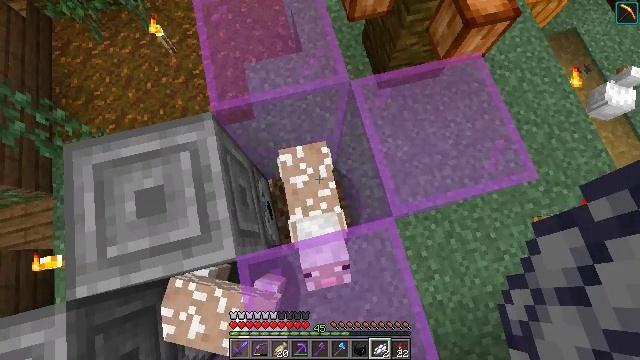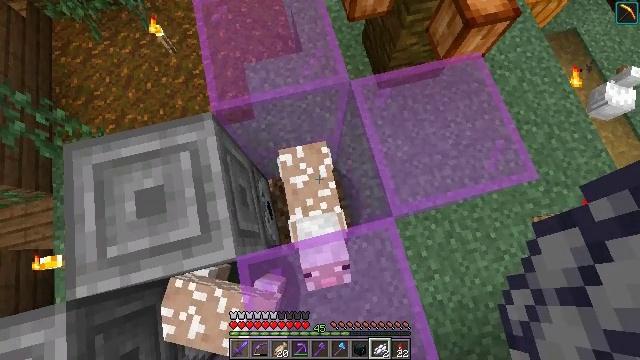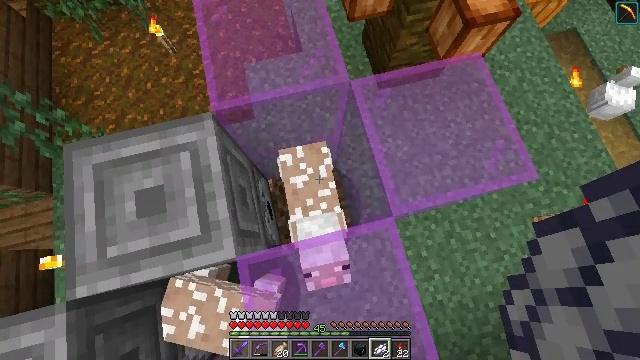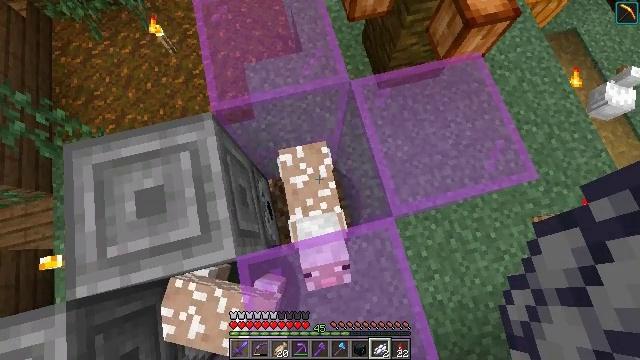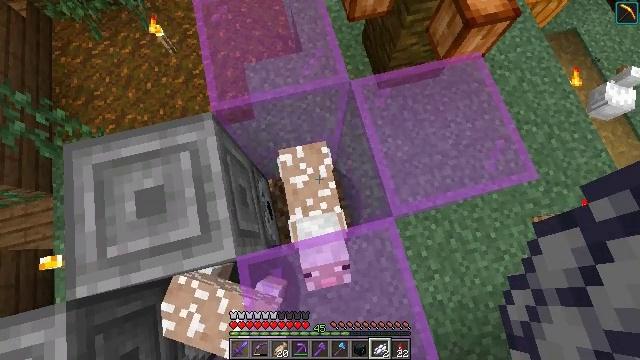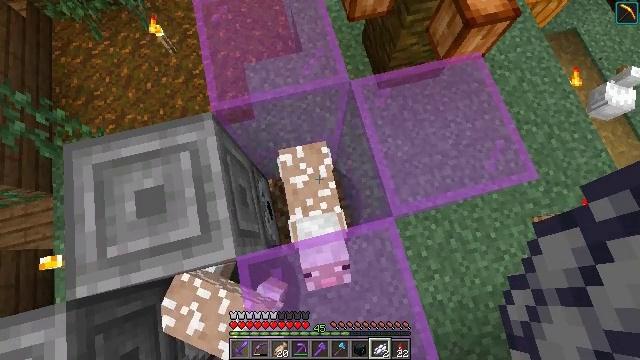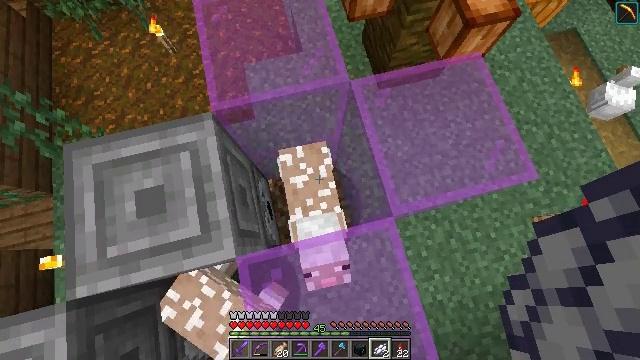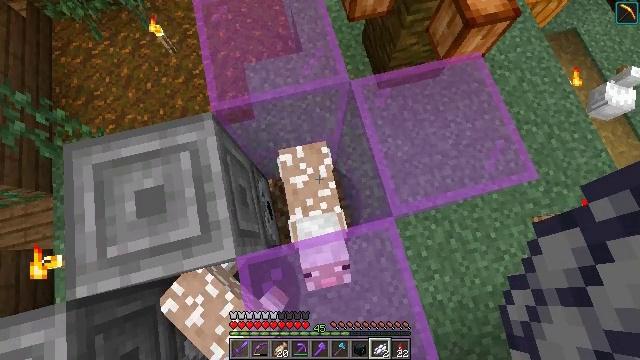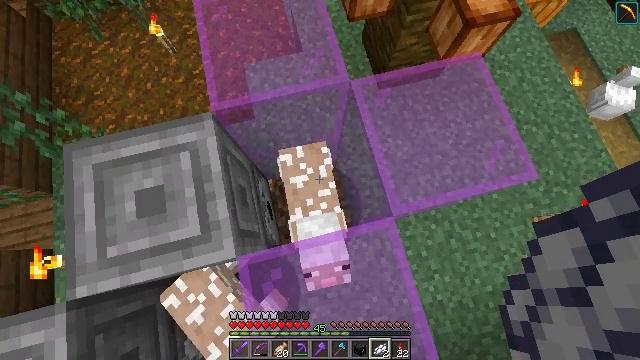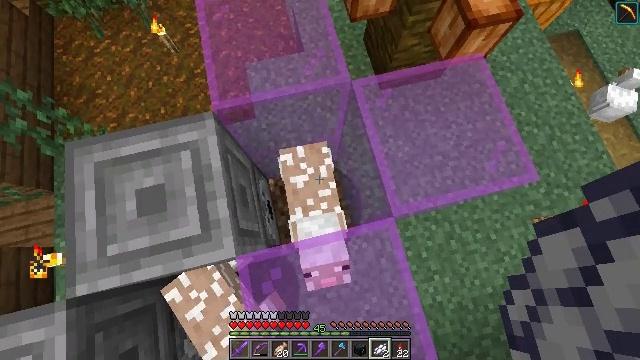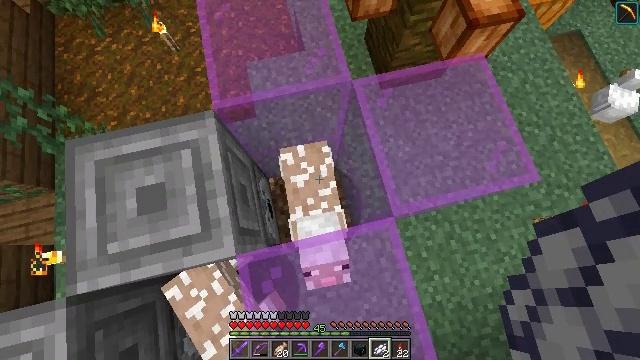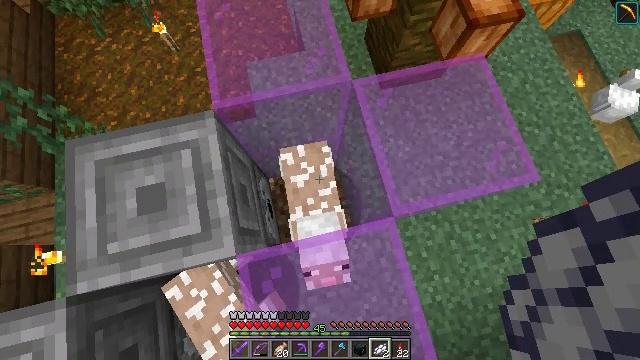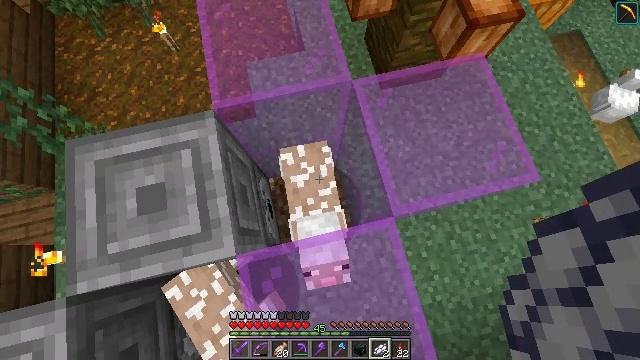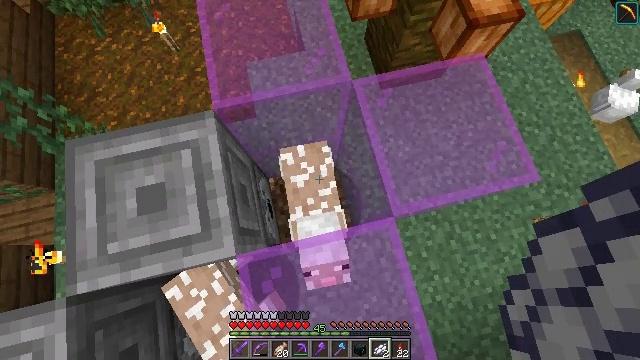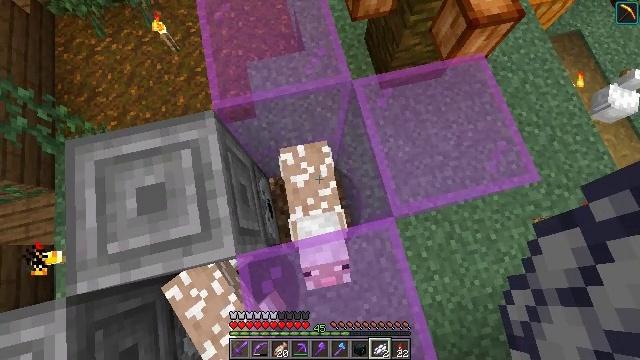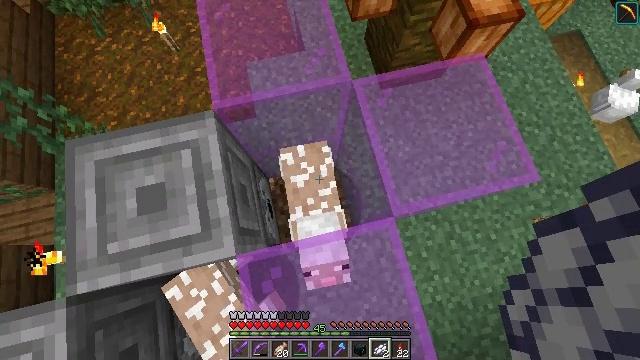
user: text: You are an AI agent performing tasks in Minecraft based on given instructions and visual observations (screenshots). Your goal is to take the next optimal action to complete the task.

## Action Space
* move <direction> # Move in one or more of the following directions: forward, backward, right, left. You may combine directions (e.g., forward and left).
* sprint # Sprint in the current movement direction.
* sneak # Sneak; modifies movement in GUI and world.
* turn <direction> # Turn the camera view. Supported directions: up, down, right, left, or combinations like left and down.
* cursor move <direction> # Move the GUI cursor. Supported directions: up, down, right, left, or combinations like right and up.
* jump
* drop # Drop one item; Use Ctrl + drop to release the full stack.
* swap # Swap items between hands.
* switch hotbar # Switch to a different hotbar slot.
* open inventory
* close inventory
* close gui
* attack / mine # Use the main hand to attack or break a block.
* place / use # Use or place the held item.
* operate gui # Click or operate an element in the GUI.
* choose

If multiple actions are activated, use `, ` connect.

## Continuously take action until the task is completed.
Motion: motion action
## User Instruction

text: drop white dye
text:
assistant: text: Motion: use / place
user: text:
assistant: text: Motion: use / place
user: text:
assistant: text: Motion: no_op
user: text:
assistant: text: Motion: no_op
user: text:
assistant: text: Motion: no_op
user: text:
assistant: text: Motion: no_op
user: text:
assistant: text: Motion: no_op
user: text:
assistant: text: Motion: no_op
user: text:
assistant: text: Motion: use / place
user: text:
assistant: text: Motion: use / place
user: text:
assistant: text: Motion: use / place
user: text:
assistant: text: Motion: no_op
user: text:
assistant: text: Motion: no_op
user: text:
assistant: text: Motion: no_op
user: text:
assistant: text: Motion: no_op
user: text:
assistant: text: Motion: no_op
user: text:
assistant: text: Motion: turn left, use / place
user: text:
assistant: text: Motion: turn left, use / place
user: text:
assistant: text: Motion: use / place
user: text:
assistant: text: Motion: no_op
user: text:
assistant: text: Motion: no_op
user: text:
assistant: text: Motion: no_op
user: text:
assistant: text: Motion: no_op
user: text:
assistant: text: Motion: no_op
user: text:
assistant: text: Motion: no_op
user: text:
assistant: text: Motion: no_op
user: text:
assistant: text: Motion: no_op
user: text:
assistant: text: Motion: no_op
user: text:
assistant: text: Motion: no_op
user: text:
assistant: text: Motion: no_op